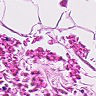
Metastatic tissue present: no